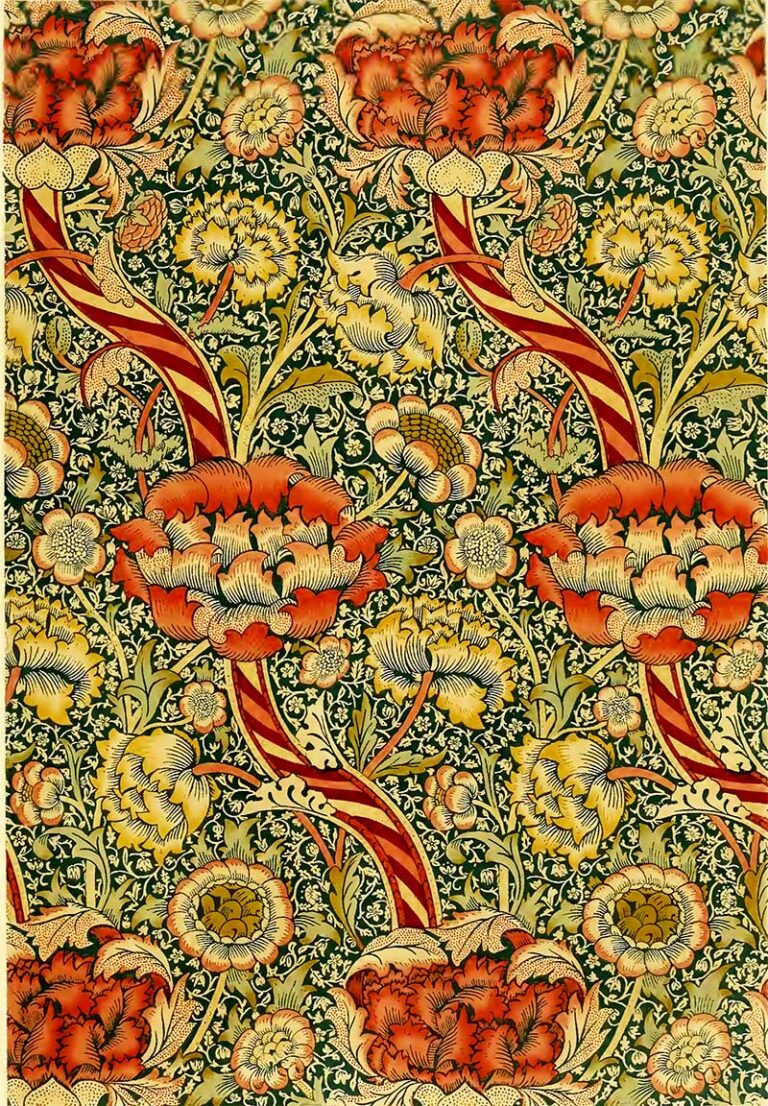
Design: Chintz-the-Wandle
Year: 1884